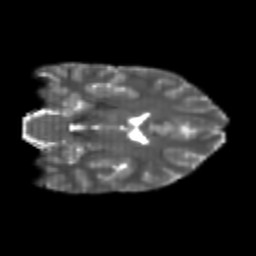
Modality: T2w
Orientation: coronal
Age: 22
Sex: female
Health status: healthy
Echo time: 0.074 s